Interaction volume radius: 5 \u00c5
Interaction volume height: 15 \u00c5
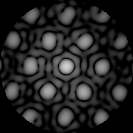
Disorder parameter: 0.2663